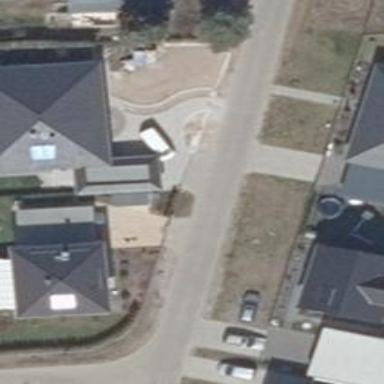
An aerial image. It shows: Driveway leading to service road.